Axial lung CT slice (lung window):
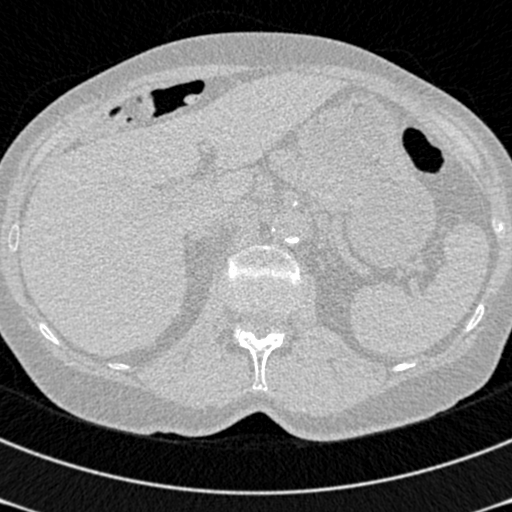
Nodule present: no